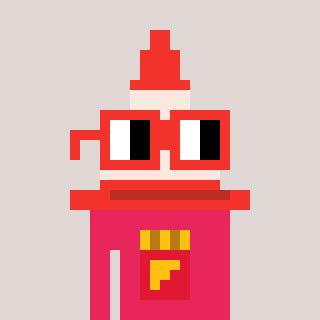
a pixel art character with square red glasses, a cone-shaped head and a redpinkish-colored body on a warm background